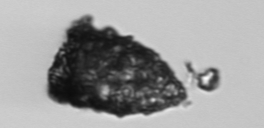
Label: Tintinnopsis